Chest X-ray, AP view. Patient: 65 years old, sex F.
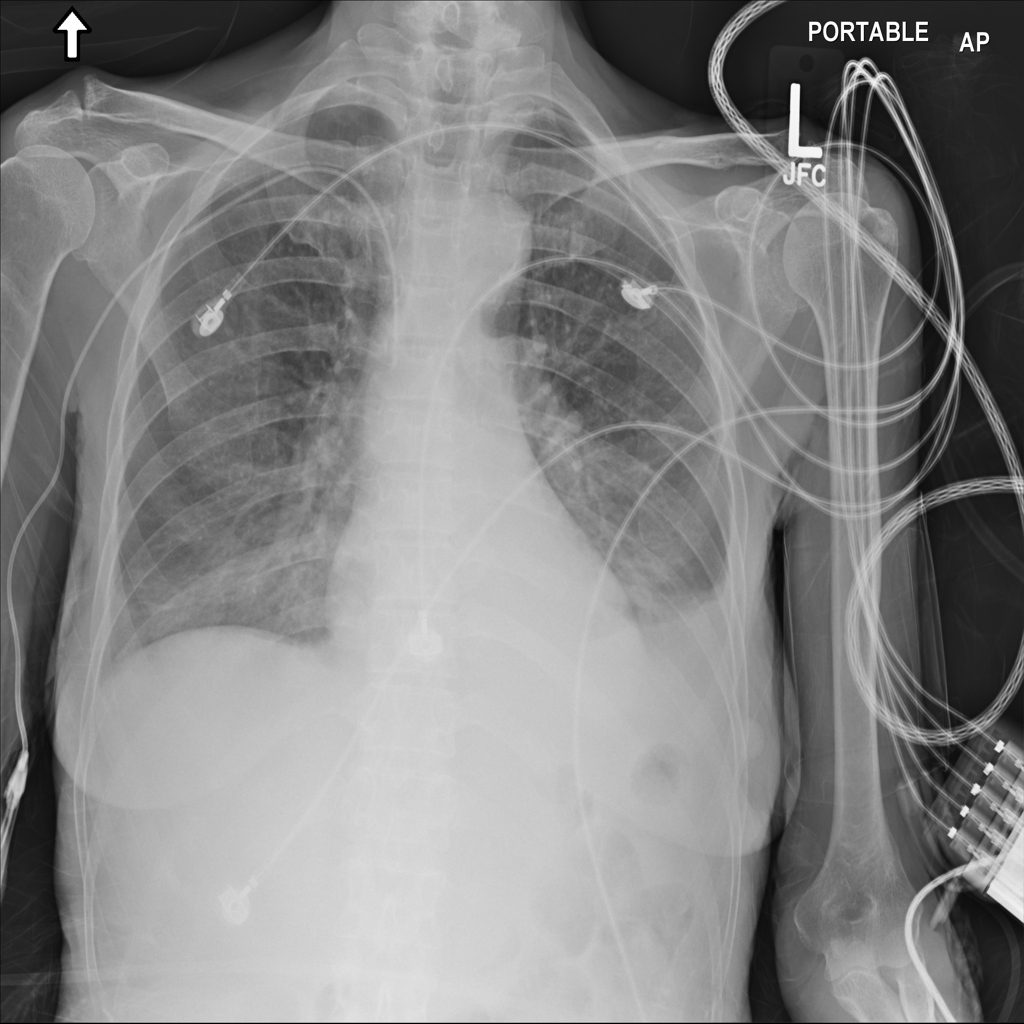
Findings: Effusion, Infiltration